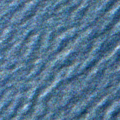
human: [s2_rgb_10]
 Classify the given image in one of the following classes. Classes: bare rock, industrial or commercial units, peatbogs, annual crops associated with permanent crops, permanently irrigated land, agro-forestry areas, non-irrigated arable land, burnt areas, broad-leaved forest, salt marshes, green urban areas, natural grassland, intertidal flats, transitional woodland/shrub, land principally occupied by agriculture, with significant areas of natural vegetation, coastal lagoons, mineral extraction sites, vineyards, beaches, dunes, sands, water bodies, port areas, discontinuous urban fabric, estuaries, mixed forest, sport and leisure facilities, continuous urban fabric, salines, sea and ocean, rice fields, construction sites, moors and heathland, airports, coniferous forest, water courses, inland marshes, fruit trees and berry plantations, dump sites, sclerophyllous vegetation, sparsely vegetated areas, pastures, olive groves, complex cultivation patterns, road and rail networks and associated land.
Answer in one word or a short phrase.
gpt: sea and ocean